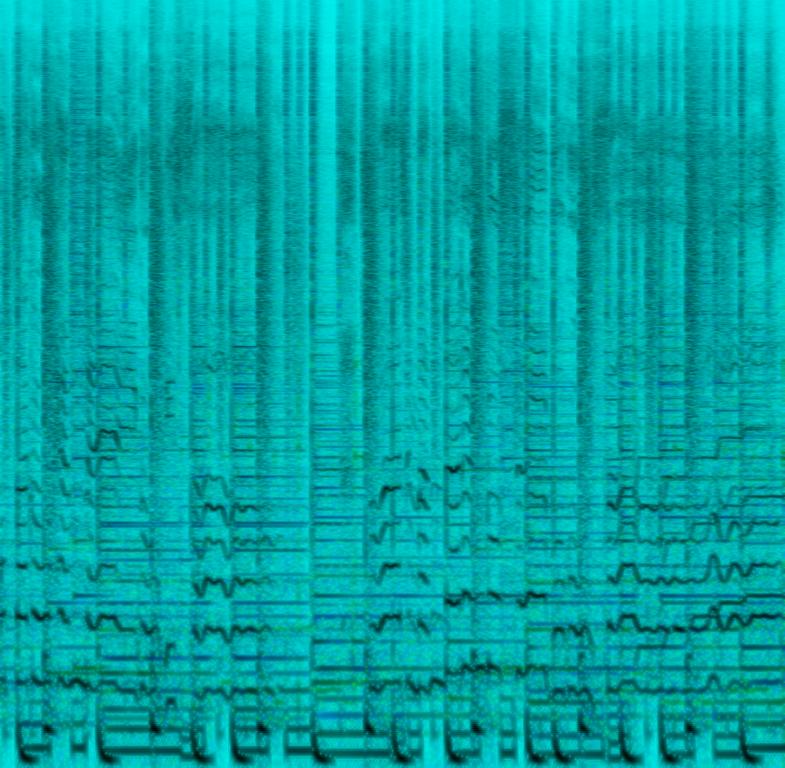
The low quality recording features a pop song that consists passionate female vocal, alongside wide harmonizing female vocals, singing over hypnotic synth lead melody, mellow piano chords, punchy snare, bouncy syncopated snare hits, punchy kick hits, groovy bass, staccato violin melody, wide toms roll and shimmering hi hats. It sounds happy, fun and uplifting - like something you would hear on a radio.